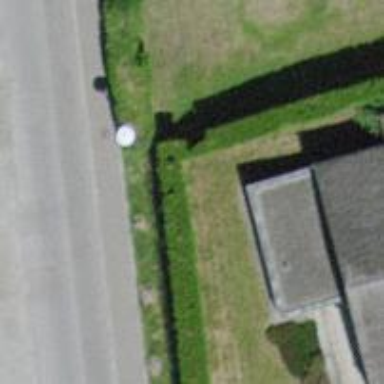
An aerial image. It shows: Hedge acting as barrier.